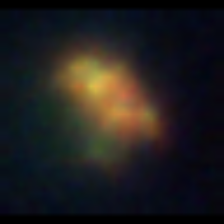
Taxon: Unknown_detritus
Group: Unknown